Question: I am in the process of transitioning over to Swift from Obj-C and I think I have a fairly good understanding of the ? ! concepts. I am however experiencing a bad access crash on a field that is nil.
I am using
'''
var cell :ContactIInfoTableViewCell!
cell = tableView.dequeueReusableCellWithIdentifier("notes", forIndexPath: indexPath) as! ContactIInfoTableViewCell
if let clinic = receivedVisitDetails?.clinicNotes {
cell.textLabel?.text = clinic
}
'''
Which produces the error if empty. My understanding was that the IF statement would stop this issue but it hasn't.
What am I doing wrong here?

This is a detail view for the core data fetch.
'NSManagedObject' is set as
'''
var receivedVisitDetails: VisitDetails! = nil
'''
The 'prepareForSeague' on the previous view
'''
let visits:VisitDetails = fetchedResultsController.objectAtIndexPath(indexPath!) as! VisitDetails
taskController.receivedVisitDetails = visits
'''
The crash only happens when the clinicNotes is null.
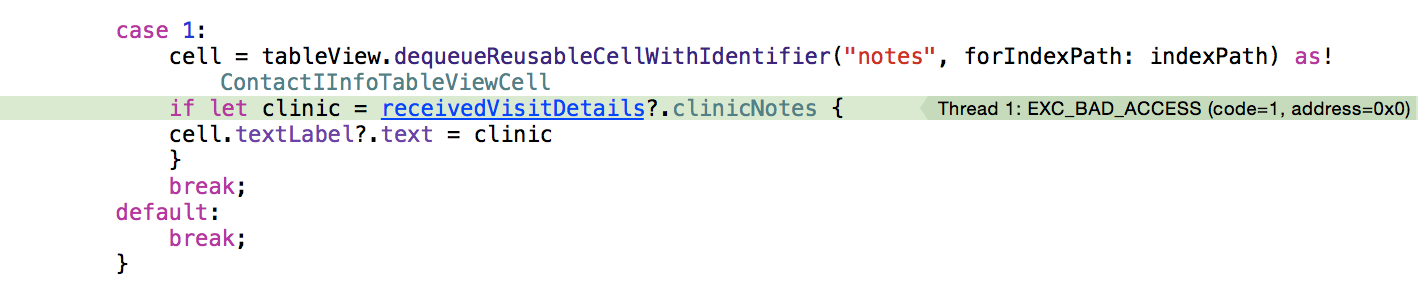
Answer: After all edits and comments, the problem is in:
'''
@NSManaged var clinicNotes: String
'''
It's optional in your Core Data model, but not in your class. Should be changed to:
'''
@NSManaged var clinicNotes: String?
'''
Here's <URL>. Human part inherits from machine part.
Whenever I'm working with Core Data I do use it. I strongly suggest it as well. You can also add it to build phase, so, it automatically update your machine classes when you're building your project.